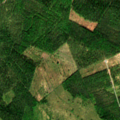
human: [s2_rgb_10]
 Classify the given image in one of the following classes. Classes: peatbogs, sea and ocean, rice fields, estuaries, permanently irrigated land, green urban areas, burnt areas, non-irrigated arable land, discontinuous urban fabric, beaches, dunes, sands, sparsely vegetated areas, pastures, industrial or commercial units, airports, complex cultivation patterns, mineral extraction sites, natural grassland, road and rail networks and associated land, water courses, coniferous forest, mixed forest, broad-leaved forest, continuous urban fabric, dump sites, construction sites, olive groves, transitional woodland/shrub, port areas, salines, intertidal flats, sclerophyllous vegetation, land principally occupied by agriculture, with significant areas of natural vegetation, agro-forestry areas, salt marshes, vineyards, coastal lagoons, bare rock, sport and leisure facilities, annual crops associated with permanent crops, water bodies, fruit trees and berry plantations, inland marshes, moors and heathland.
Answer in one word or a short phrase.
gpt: coniferous forest, mixed forest, transitional woodland/shrub